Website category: sports
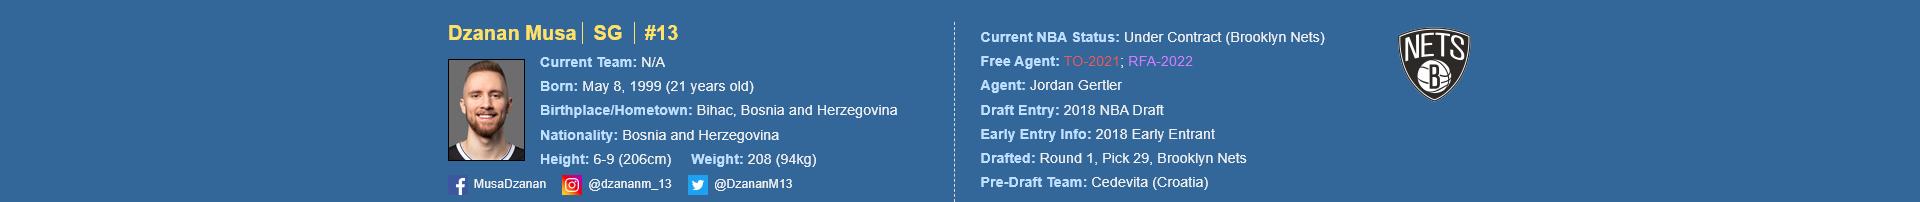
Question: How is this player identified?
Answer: Dzanan Musa

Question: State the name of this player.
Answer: Dzanan Musa

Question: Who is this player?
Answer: Dzanan Musa

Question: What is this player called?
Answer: Dzanan Musa

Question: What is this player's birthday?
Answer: May 8, 1999

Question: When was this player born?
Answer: May 8, 1999

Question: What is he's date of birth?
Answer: May 8, 1999

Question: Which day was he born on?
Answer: May 8, 1999

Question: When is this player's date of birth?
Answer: May 8, 1999

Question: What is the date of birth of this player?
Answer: May 8, 1999

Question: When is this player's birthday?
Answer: May 8, 1999

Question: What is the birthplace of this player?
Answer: Bihac, Bosnia and Herzegovina

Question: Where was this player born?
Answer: Bihac, Bosnia and Herzegovina

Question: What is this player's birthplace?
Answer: Bihac, Bosnia and Herzegovina

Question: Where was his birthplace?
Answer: Bihac, Bosnia and Herzegovina

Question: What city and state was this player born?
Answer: Bihac, Bosnia and Herzegovina

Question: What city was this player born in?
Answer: Bihac, Bosnia and Herzegovina

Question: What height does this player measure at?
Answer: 6-9 (206cm)

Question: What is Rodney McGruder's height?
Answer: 6-9 (206cm)

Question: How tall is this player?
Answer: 6-9 (206cm)

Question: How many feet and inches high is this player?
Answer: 6-9 (206cm)

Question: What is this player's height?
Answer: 6-9 (206cm)

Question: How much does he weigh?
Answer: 208 (94kg)

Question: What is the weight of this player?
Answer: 208 (94kg)

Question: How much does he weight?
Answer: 208 (94kg)

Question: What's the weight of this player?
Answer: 208 (94kg)

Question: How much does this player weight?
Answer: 208 (94kg)

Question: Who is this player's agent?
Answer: Jordan Gertler

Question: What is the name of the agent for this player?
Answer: Jordan Gertler

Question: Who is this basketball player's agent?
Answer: Jordan Gertler

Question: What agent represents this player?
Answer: Jordan Gertler